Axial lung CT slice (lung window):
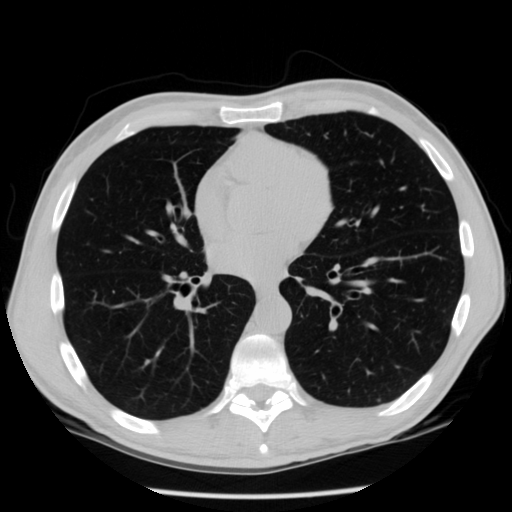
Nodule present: yes
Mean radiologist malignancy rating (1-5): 3